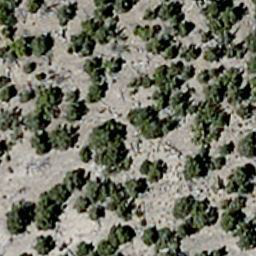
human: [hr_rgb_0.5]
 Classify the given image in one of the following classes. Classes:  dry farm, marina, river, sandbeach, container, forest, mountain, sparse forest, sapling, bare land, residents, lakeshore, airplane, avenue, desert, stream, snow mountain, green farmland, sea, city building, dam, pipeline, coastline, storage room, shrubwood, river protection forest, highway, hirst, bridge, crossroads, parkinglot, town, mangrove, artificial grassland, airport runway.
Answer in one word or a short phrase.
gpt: sparse forest